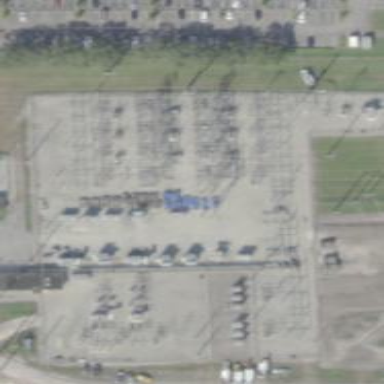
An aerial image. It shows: Outdoor distribution substation.